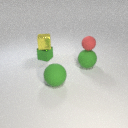
small green metal cube to the left of large green rubber sphere